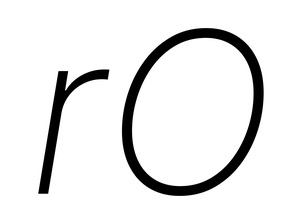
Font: Inter-Italic_ExtraLight_Italic